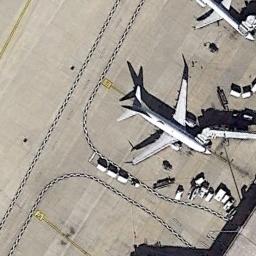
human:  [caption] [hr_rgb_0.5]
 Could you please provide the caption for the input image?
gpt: A white plane was parked at the gate and there were black and white indicator lines on the ground .

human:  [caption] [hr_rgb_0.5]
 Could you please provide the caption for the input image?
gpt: Two airplanes and many cars are parked beside the terminal .

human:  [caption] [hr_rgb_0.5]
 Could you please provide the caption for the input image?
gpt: An airplane parked in an open area with many containers next to it .

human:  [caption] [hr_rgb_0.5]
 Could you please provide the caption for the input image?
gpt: A plane parked next to a boarding bridge while some facilities beside .

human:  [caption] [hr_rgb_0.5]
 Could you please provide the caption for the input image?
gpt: Two planes are in the parking lot .